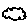
Label: cloud